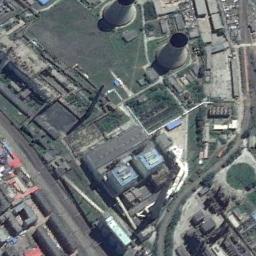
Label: thermal_power_station